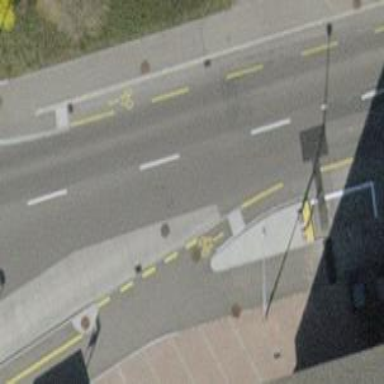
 and there is designated cycle lane on both sides of the road."